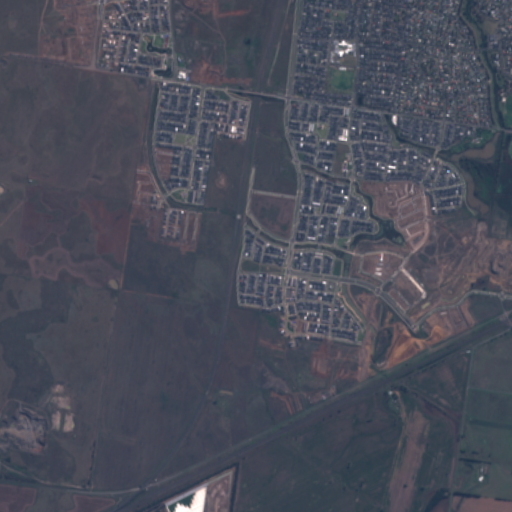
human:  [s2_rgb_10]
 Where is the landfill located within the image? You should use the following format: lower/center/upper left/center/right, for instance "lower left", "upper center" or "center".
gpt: The landfill is located in the lower left of the image.
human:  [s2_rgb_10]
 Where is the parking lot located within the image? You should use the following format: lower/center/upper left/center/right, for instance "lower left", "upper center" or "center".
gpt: The parking lot is located in the upper right of the image.
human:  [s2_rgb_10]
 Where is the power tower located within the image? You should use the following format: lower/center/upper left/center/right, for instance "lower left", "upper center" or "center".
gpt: The power tower is located in the center right of the image.
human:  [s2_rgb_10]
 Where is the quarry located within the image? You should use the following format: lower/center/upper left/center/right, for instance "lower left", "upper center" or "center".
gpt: The quarry is located in the lower left of the image.
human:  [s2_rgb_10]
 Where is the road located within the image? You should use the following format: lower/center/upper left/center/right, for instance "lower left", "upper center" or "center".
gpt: There is no road in the image.